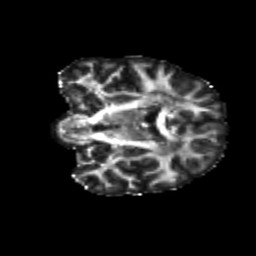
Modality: FA
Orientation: coronal
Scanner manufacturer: siemens
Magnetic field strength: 3 T
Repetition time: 4.16 s
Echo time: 0.0806 s